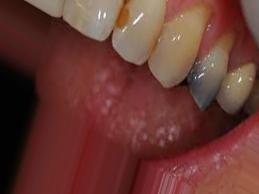
Condition: Tooth Discoloration